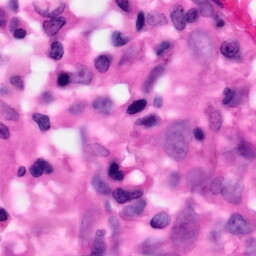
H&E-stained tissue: Pancreatic